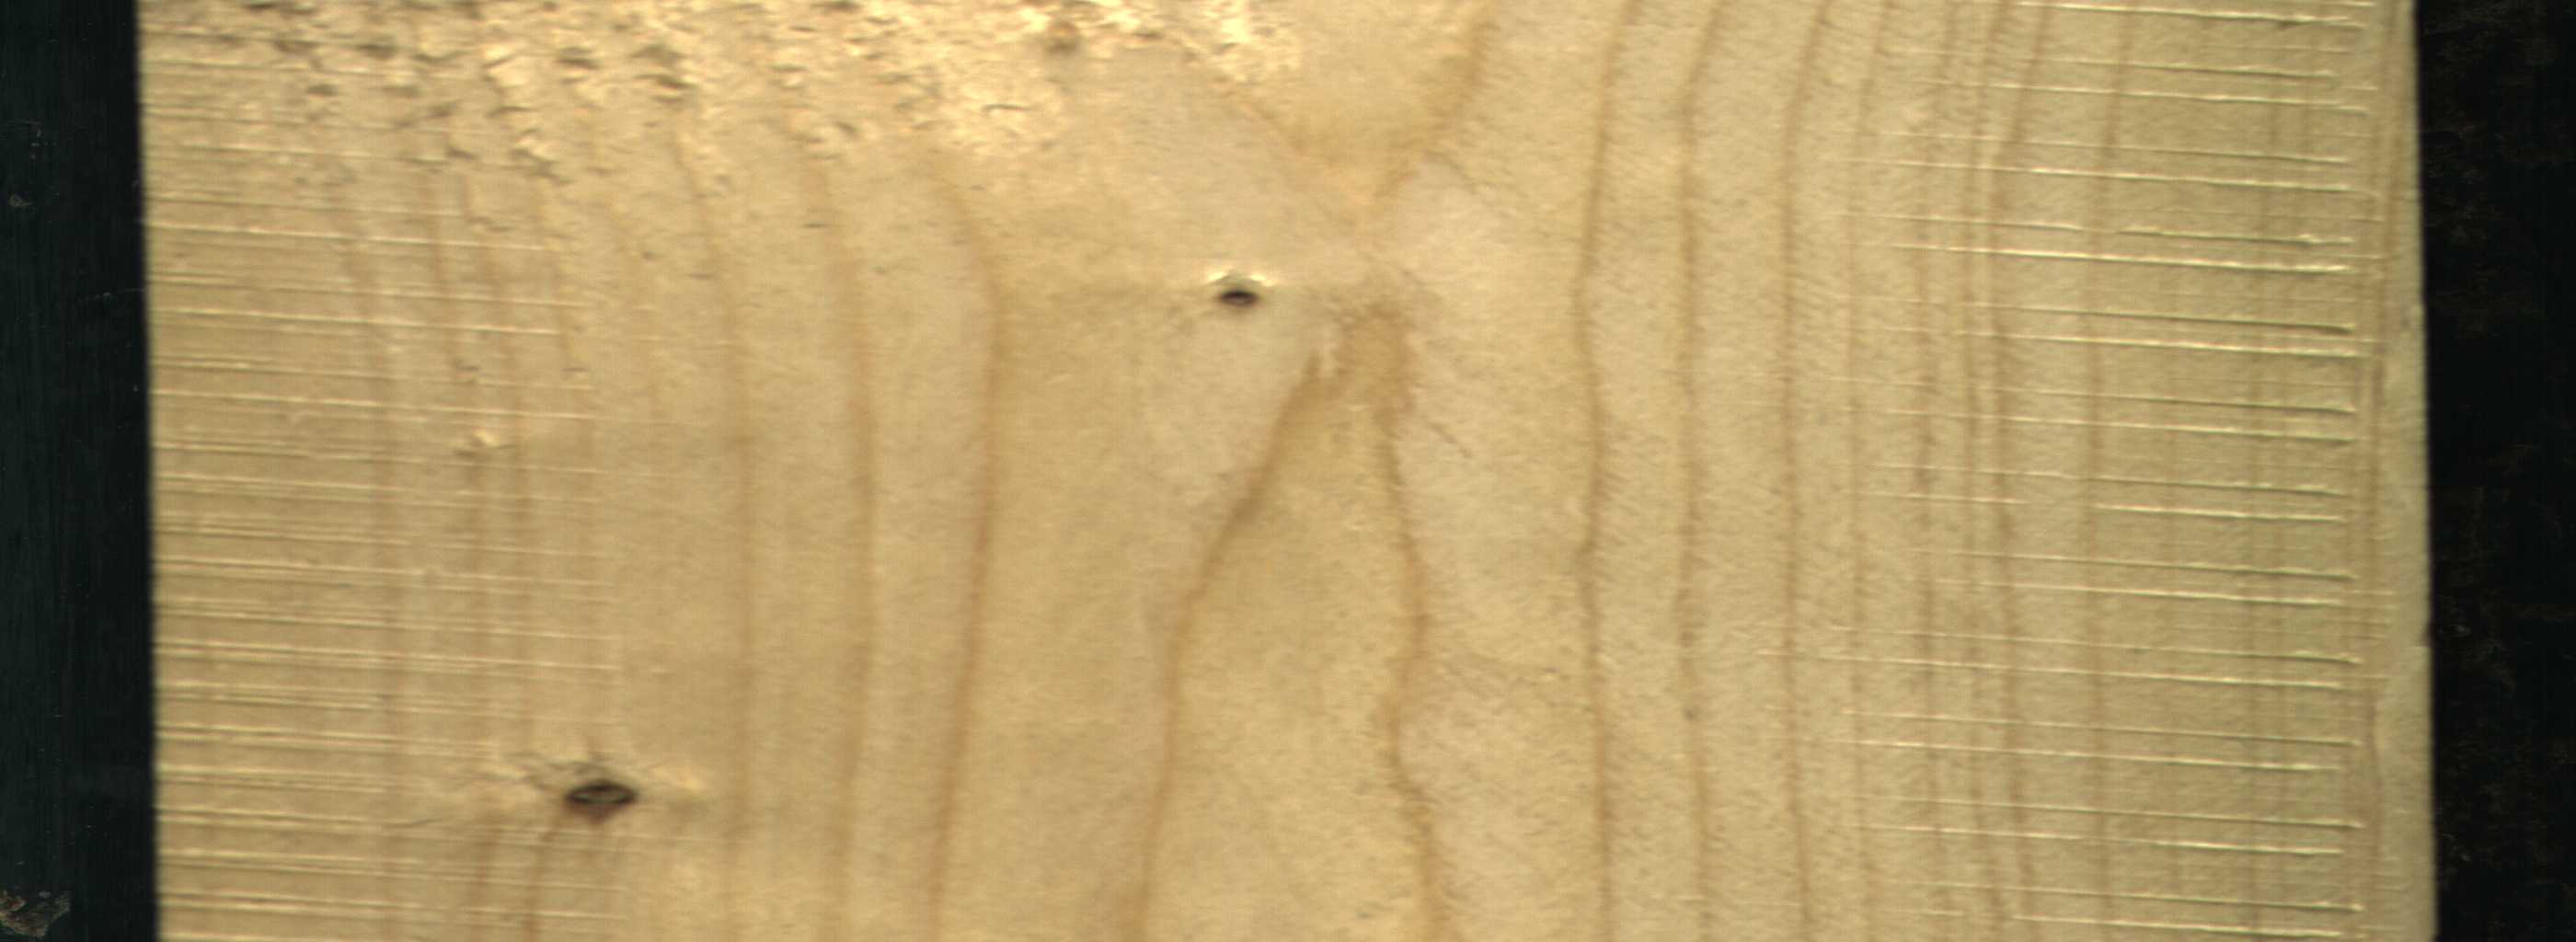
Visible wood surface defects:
Dead_Knot
Dead_Knot